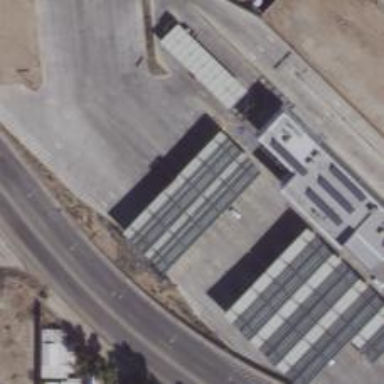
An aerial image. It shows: Border control barrier.